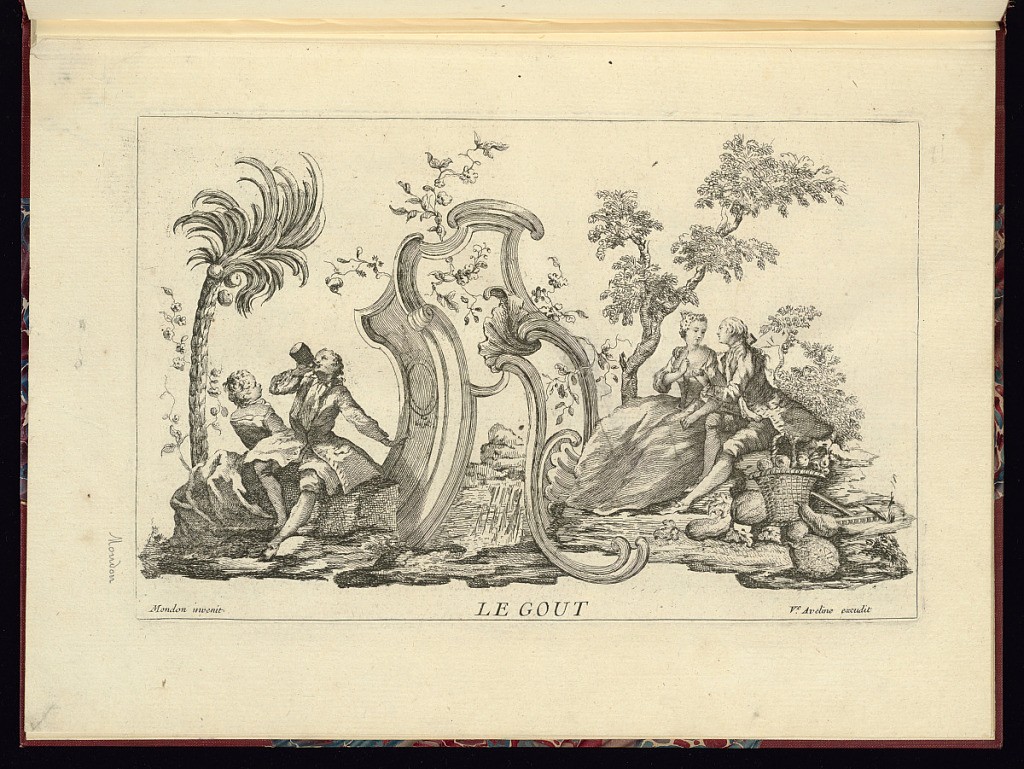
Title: Le Gout
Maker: François-Thomas Mondon, French, 1709 – 1755
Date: ca. 1736-55
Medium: Etching and engraving on laid paper
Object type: Print
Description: An allegory for the sense of taste featuring figures seated in a landscape around a fantastical rococo ornament with c-scrolls, roundels, shells, and flowering sprigs. In the center, a flow of water and figures seated on rocks on either side of the ornament. To the left, a palm tree with coconuts, and a man drinking from a jug seated next to a woman. To the right another couple, seated on a rock with the man holding fruit. Trees and shrubs behind them and in the foreground a basket of fruit with vegetables on the ground, and a rake. The plate is titled and signed.